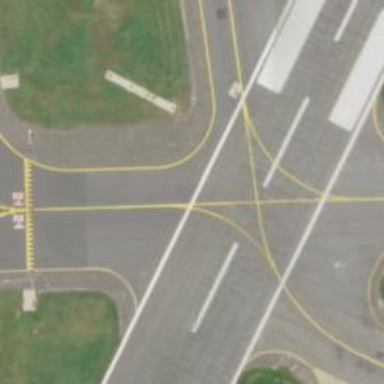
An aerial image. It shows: Image of taxiway at airport.